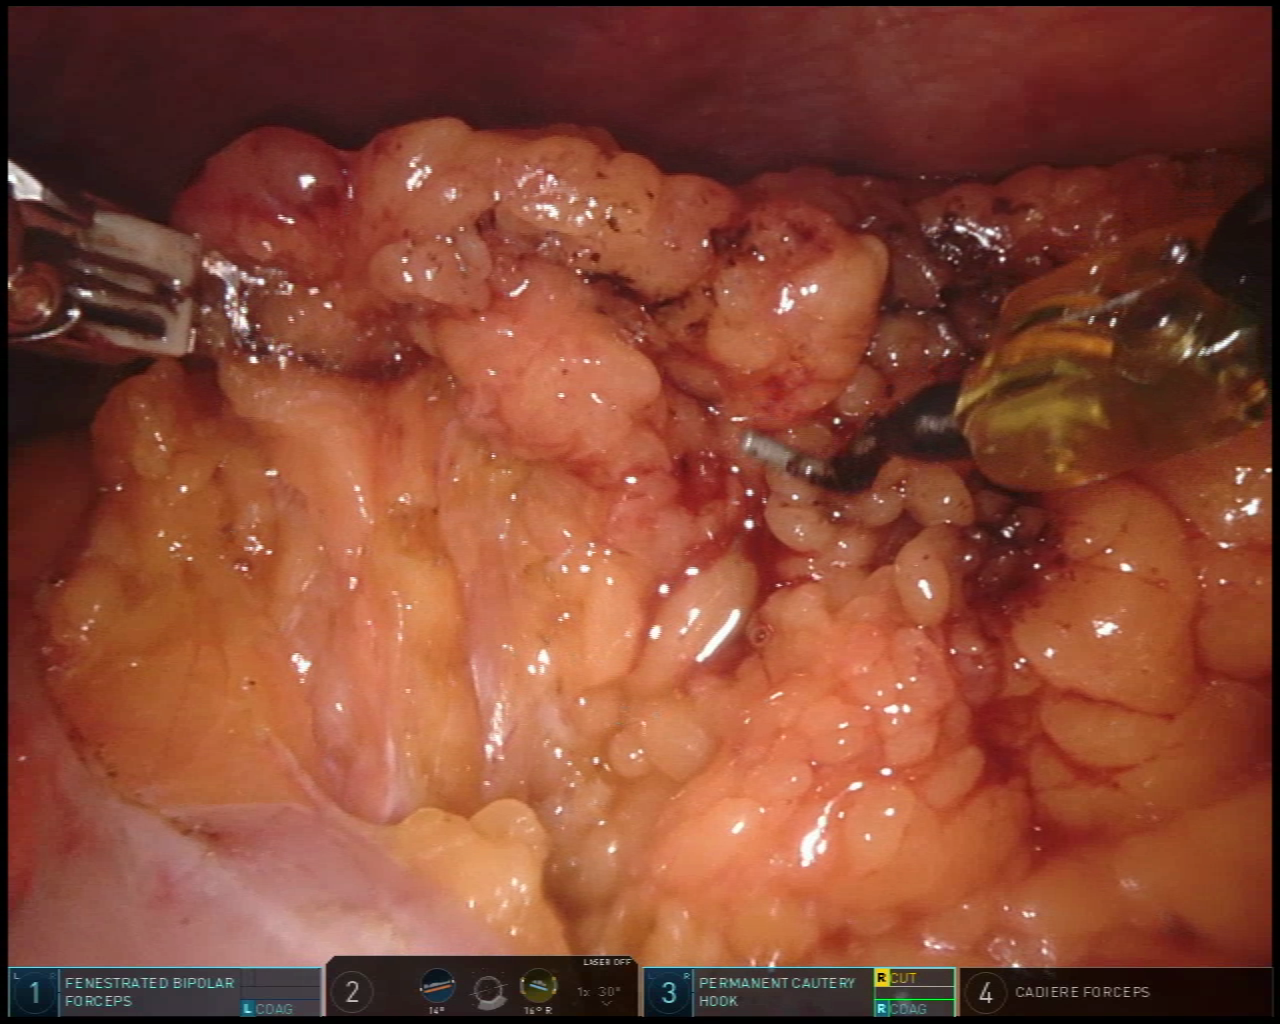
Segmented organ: abdominal_wall
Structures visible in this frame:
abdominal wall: yes
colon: yes
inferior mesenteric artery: no
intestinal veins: no
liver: no
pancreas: no
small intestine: no
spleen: no
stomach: no
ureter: no
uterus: no
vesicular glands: no